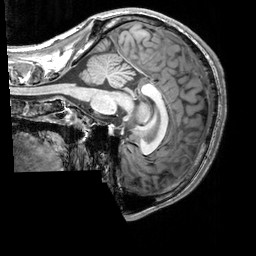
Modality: T1w
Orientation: sagittal
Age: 21
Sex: male
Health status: healthy
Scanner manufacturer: siemens
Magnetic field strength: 3 T
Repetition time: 2.3 s
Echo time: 0.00303 s